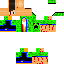
A male human skin with green skin, wearing brown long hair dressed in a blue hoodie and black pants, featuring a closed mouth.